Field crop: maize
Growth stage: 2
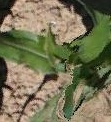
Species: maize